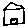
Label: house